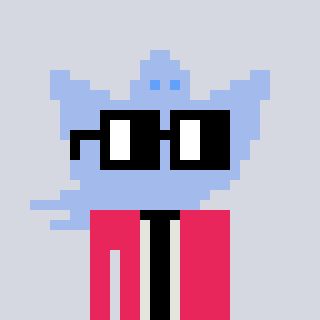
a pixel art character with square black glasses, a ghost-B-shaped head and a redpinkish-colored body on a cool background